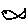
Label: fish